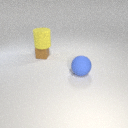
small brown rubber cube behind large blue rubber sphere